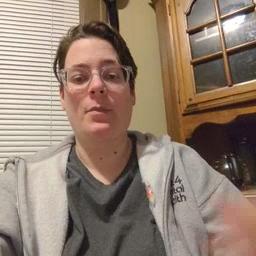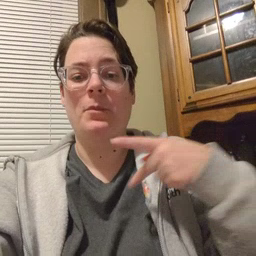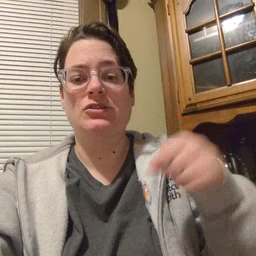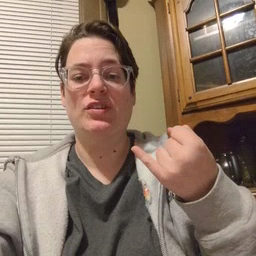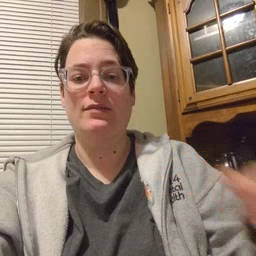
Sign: pajamas